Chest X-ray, AP view. Patient: 40 years old, sex M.
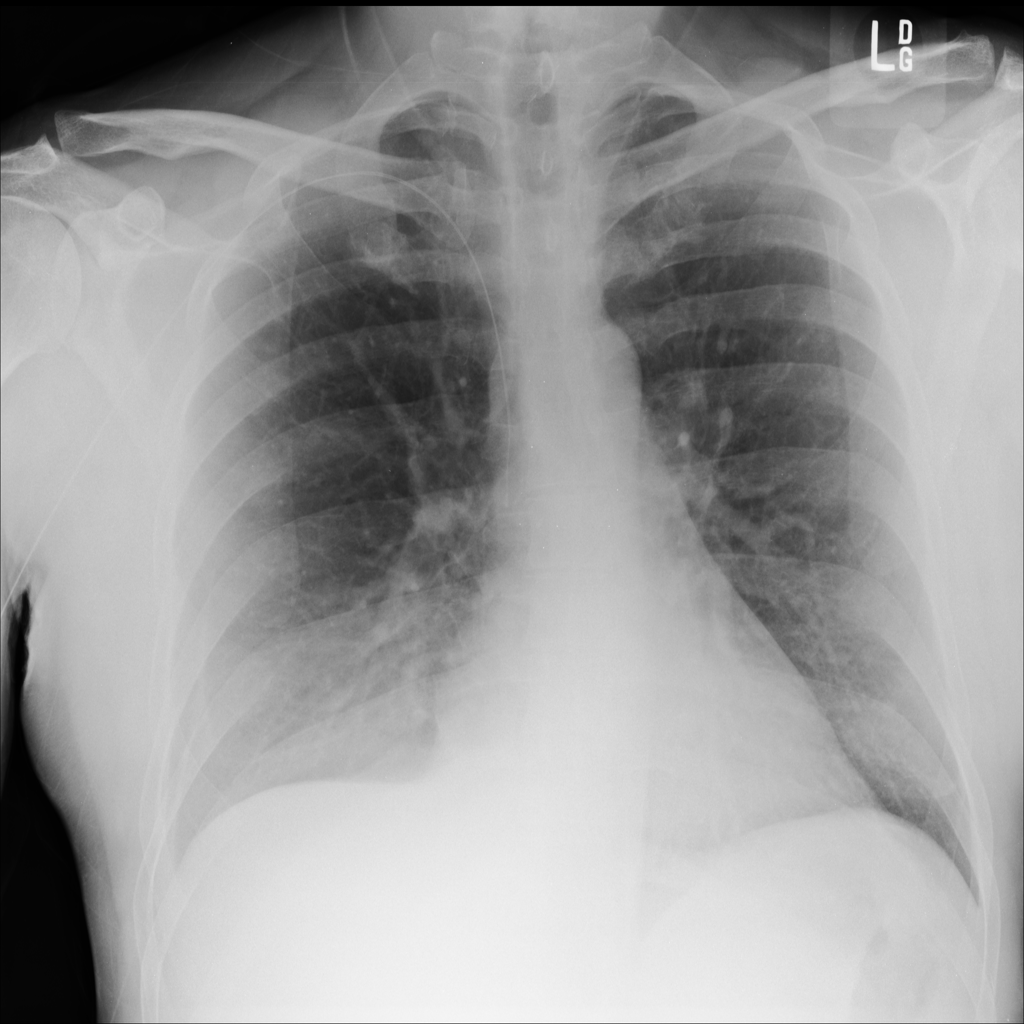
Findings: Effusion